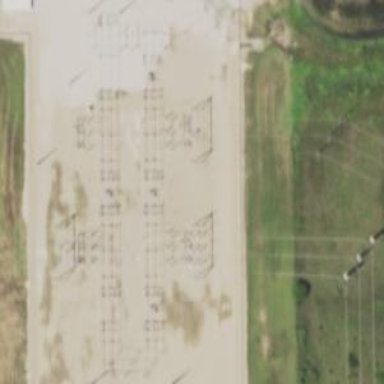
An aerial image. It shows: Fence surrounds transmission level power substation.